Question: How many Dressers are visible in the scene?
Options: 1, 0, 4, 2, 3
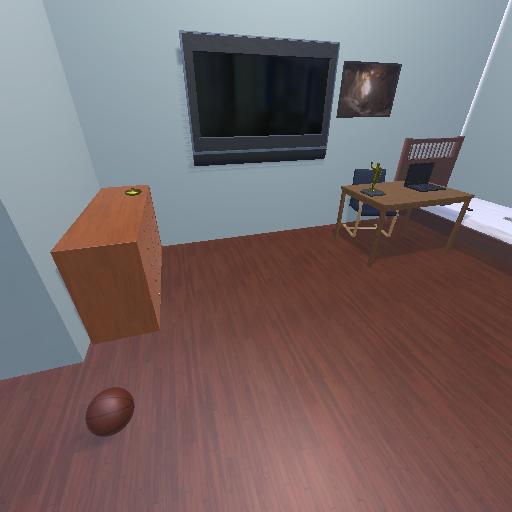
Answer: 1